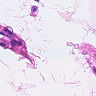
Metastatic tissue present: no